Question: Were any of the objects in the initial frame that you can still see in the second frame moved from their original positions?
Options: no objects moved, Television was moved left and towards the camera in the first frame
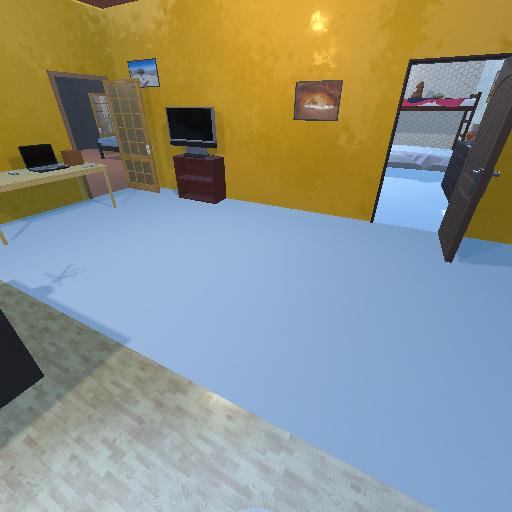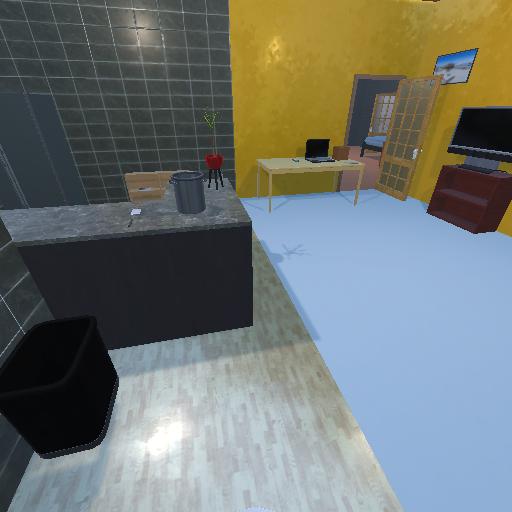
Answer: no objects moved